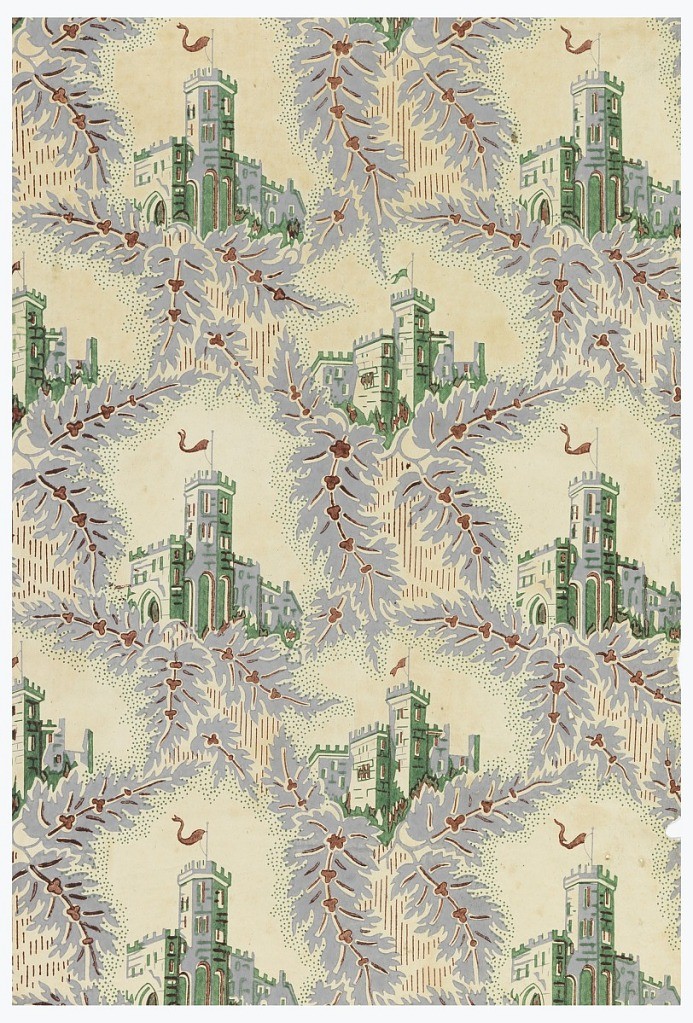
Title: Sidewall
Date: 1850–60
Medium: Block-printed on ungrounded paper
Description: Gothic-inspired design, with alternating views of castles of two different designs set in irregular framework composed of gray leaves with red veining, edged with green dotting. Vertical rectangle.